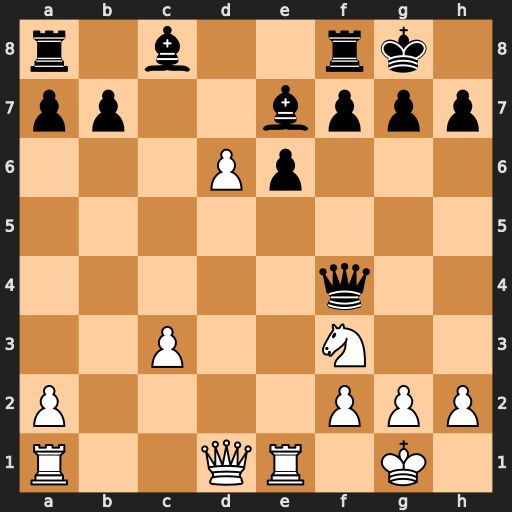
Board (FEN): r1b2rk1/pp2bppp/3Pp3/8/5q2/2P2N2/P4PPP/R2QR1K1
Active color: w
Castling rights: -
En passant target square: -
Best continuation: dxe7 Re8 Qd8